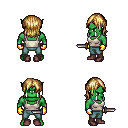
a pixel art fantasy rpg character, male body template, orc, green skin, white pirate shirt, teal pants, blonde long bangs hairstyle, gold gloves, maroon shoes, dagger, four views (front, back, left, right), 2x2 character sprite sheet, small pixel art, hard edges, no anti-aliasing